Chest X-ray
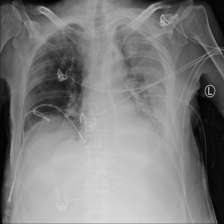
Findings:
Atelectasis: negative
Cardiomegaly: negative
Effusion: negative
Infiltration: negative
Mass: negative
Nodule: negative
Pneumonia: negative
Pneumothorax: negative
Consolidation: negative
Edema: negative
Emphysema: negative
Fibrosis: negative
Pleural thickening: negative
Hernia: negative